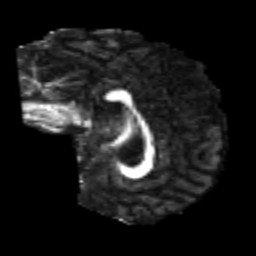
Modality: FA
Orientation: sagittal
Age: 26
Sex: male
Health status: healthy
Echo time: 0.074 s